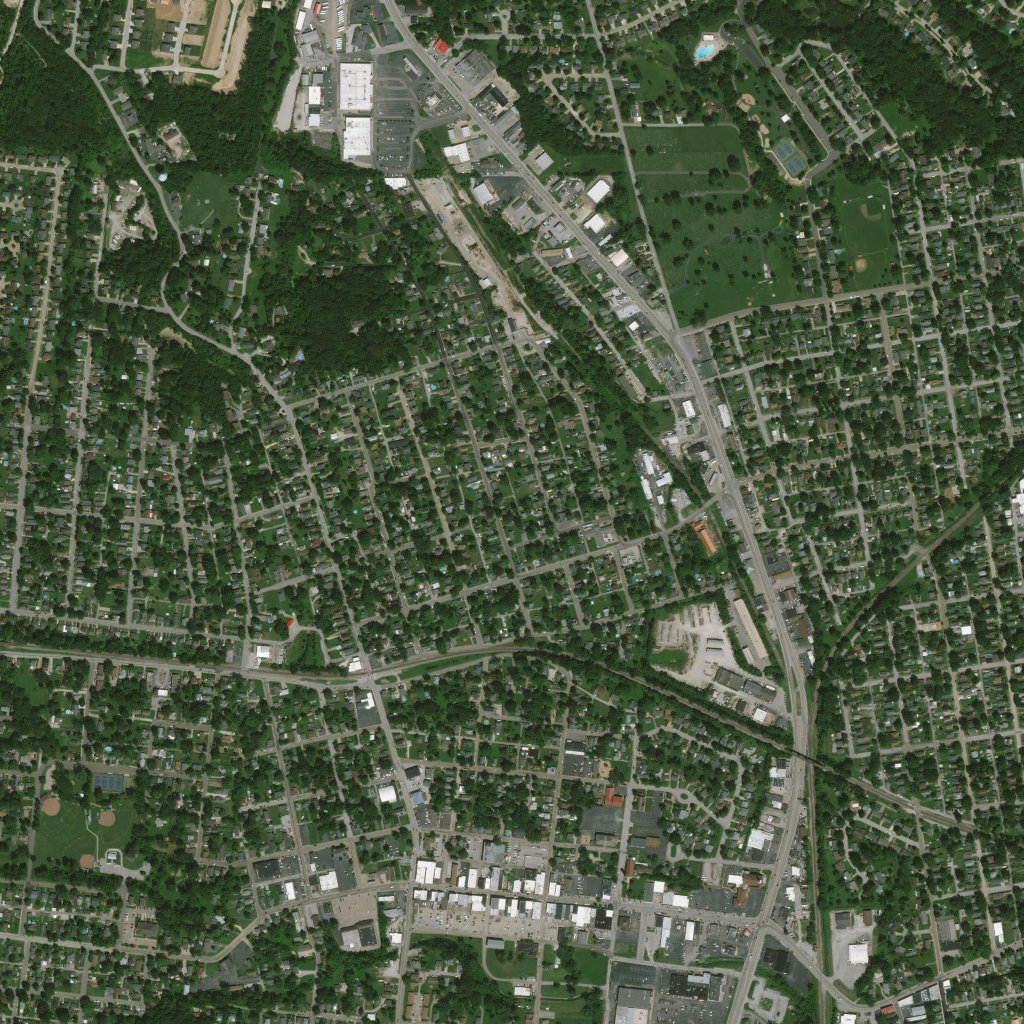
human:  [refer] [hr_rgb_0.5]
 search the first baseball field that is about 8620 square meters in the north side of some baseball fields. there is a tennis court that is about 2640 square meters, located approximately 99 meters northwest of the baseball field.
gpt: <box>[[81, 19, 87, 25, 0]]</box>